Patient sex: M
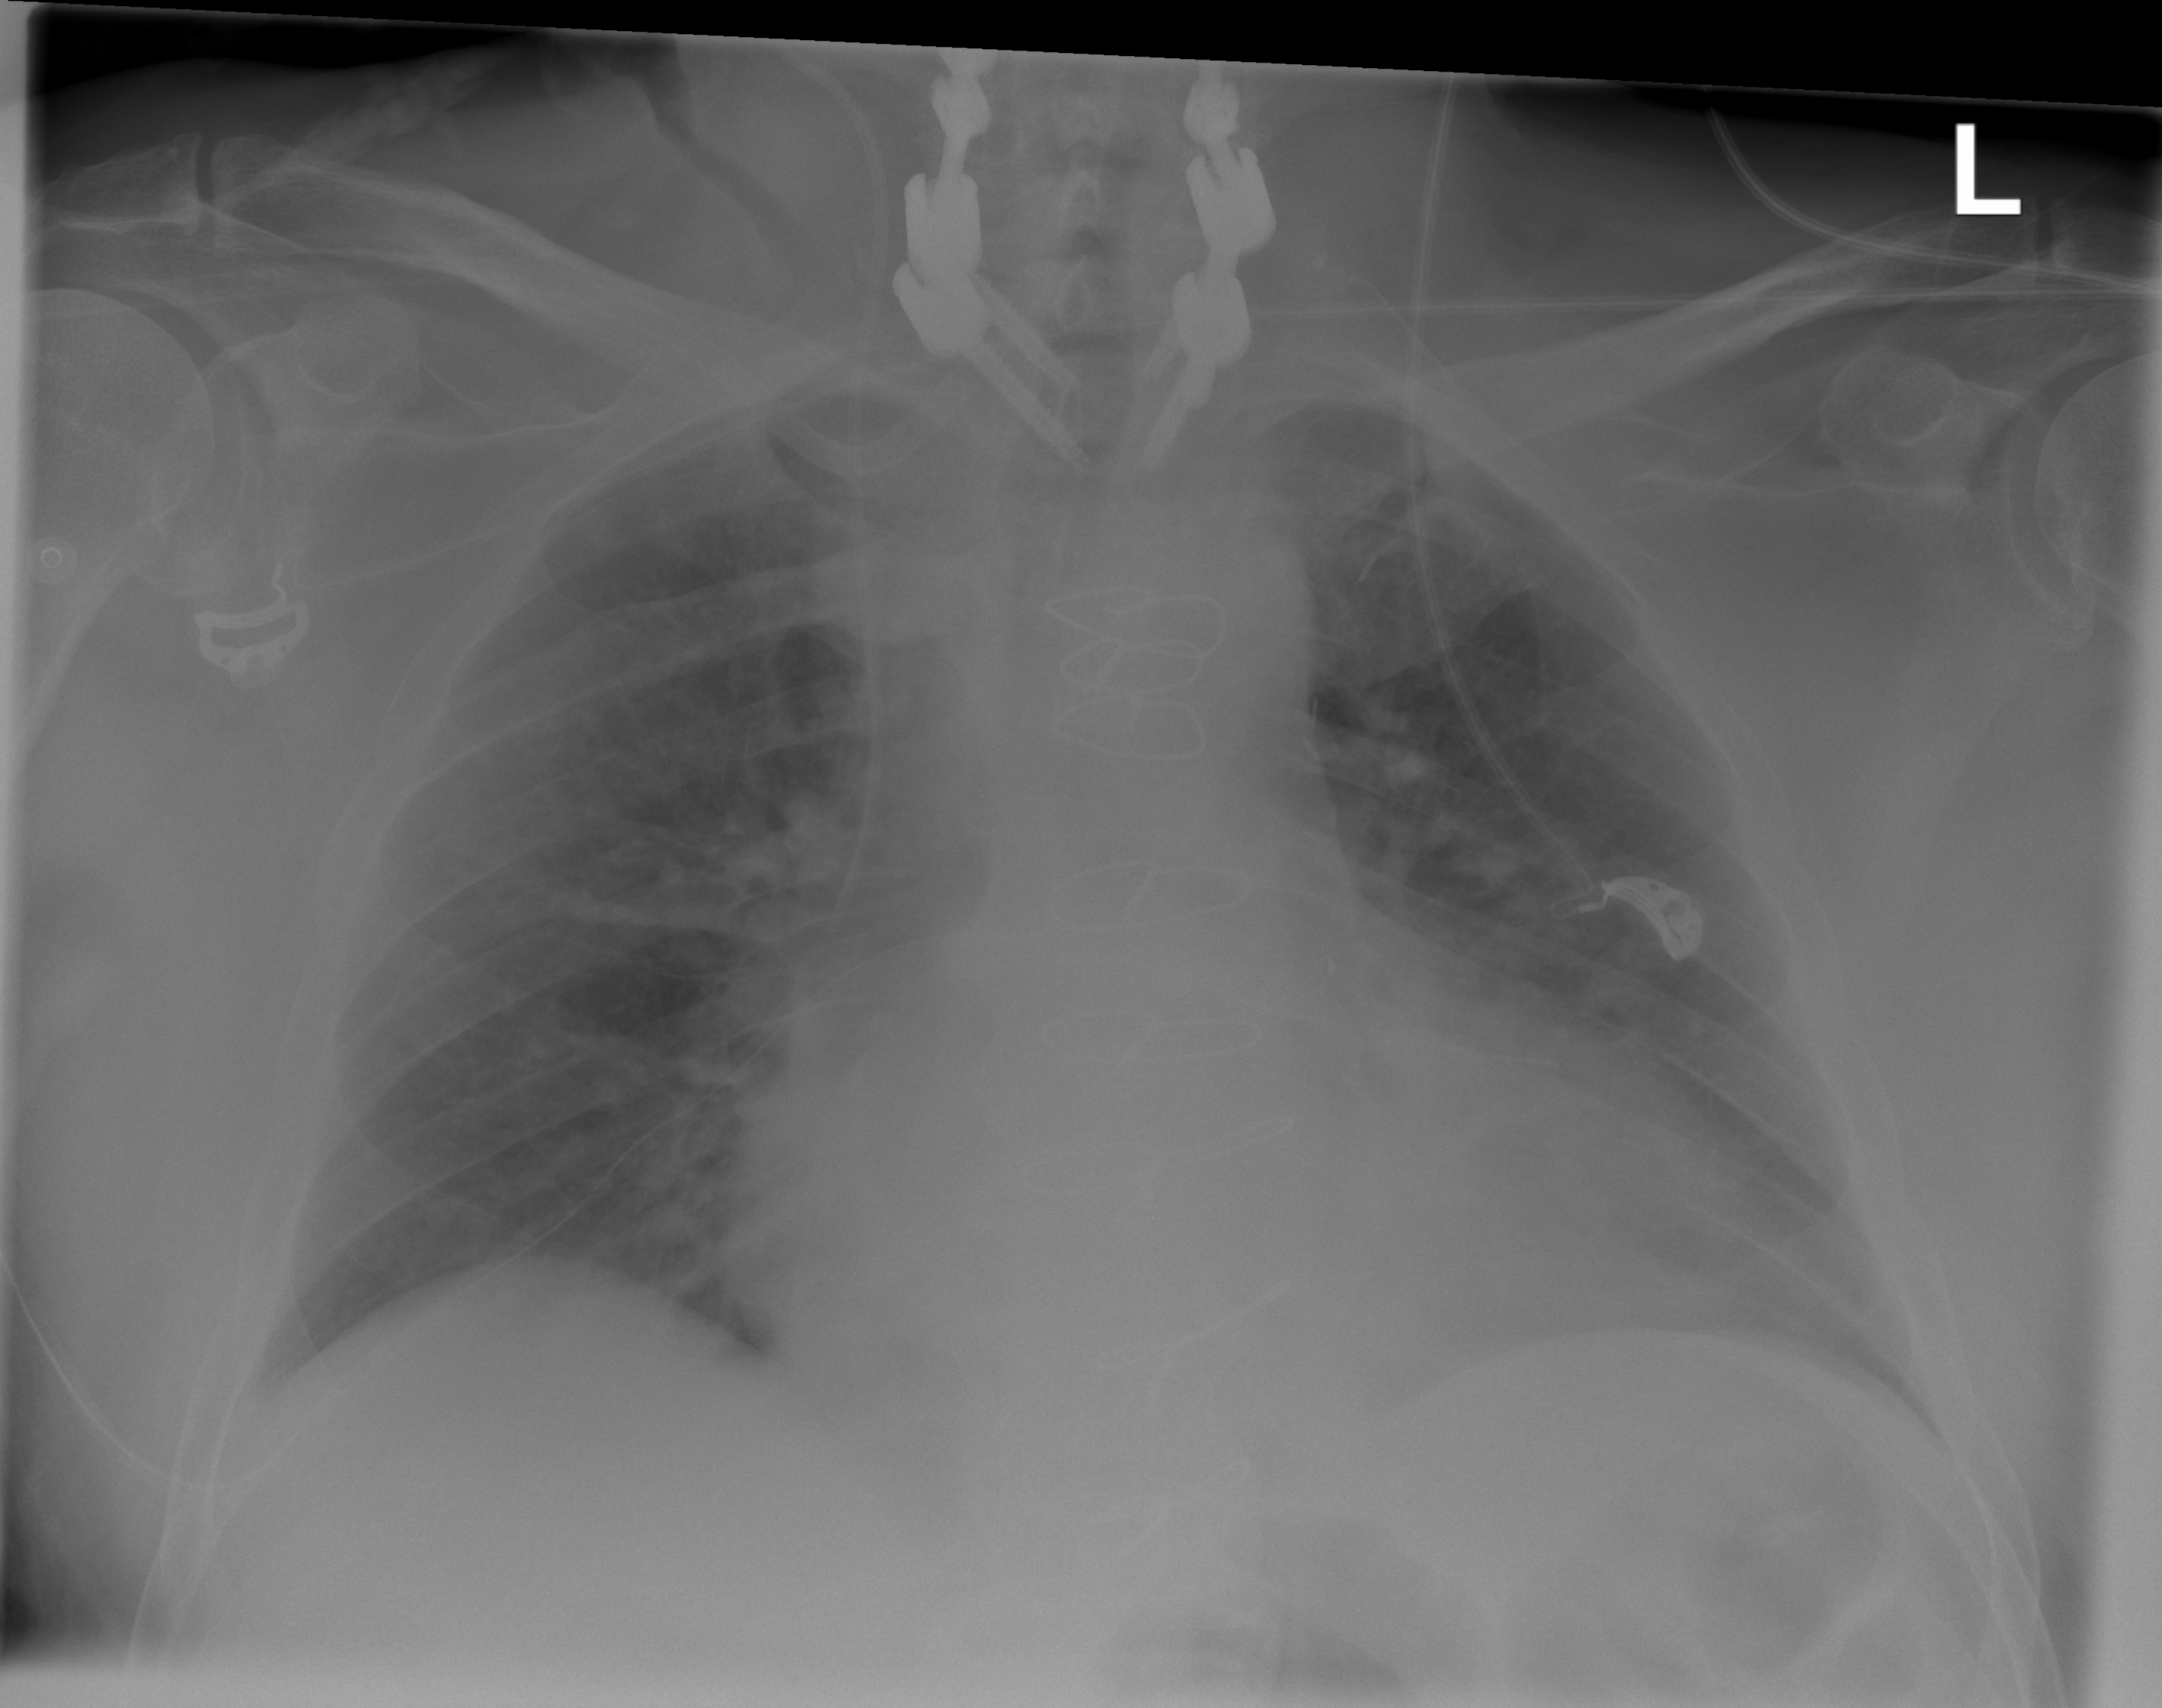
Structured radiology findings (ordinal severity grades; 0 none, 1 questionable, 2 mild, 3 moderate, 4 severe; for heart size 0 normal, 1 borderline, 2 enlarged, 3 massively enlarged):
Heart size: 0
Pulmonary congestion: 2
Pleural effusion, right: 1
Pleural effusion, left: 0
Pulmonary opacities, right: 2
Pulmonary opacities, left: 2
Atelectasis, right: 2
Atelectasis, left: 0